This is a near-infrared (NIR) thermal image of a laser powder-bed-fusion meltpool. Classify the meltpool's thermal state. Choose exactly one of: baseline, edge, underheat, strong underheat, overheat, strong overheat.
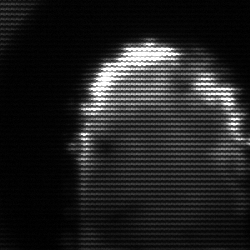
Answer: baseline